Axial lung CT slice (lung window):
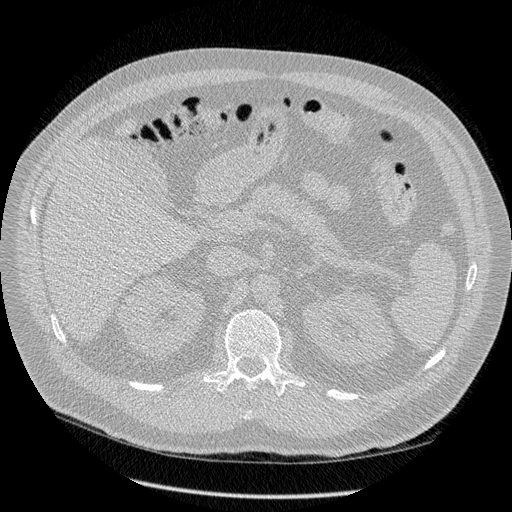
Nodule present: no